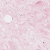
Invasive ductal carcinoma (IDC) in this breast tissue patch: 0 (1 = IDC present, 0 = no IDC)